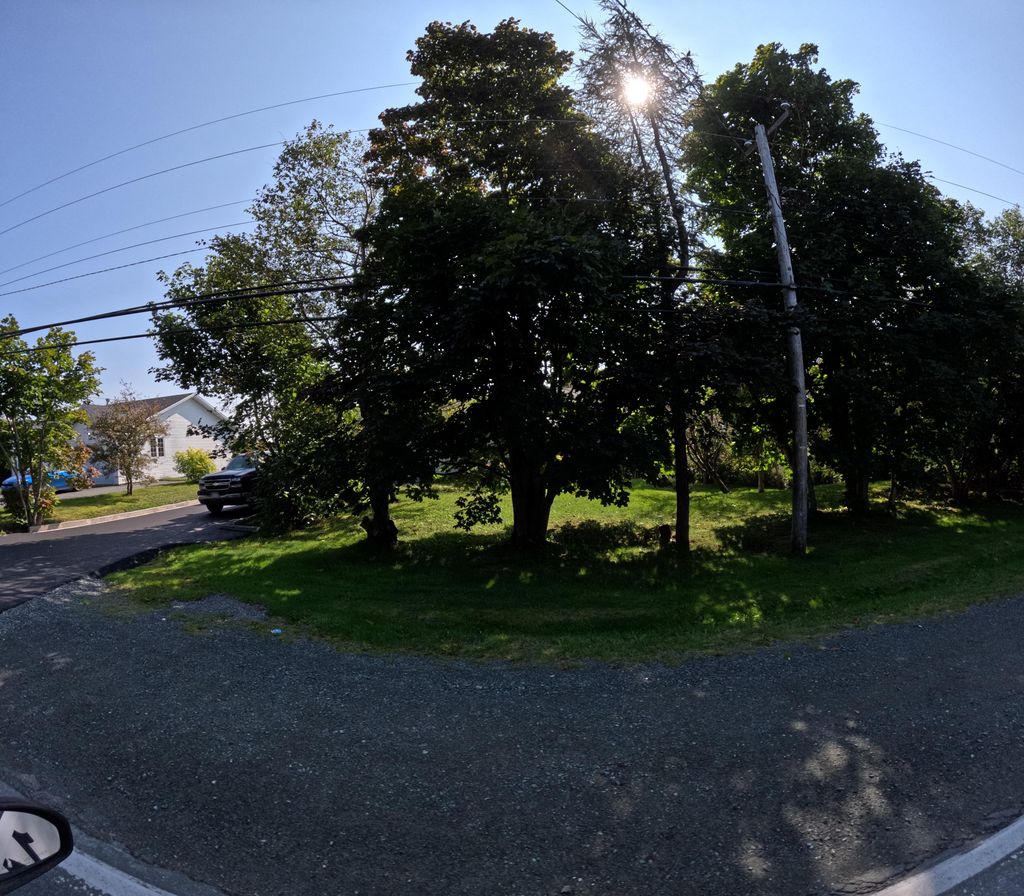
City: st_johns